Question: i'm new to system modeling and i have some problems expressing my ideas into diagrams especially into use case diagram because of the lack of dynamic interactions let say.

precondition : user must be connected
user will be able to view all his notes(in the home page kinda).
user can check a specific note and modify it by changing its title or its body or both.
user can access create note from the home page.
he must add title and body and at least one tag.
user can access create tag from create note page and from the home page.
when saving and returning to the main page system should save the note into backend.
when creating a tag user must enter the label and specify the color.
1- is this a valid use case diagram for it?
2- should i add an association between the backend and create note and create tag?
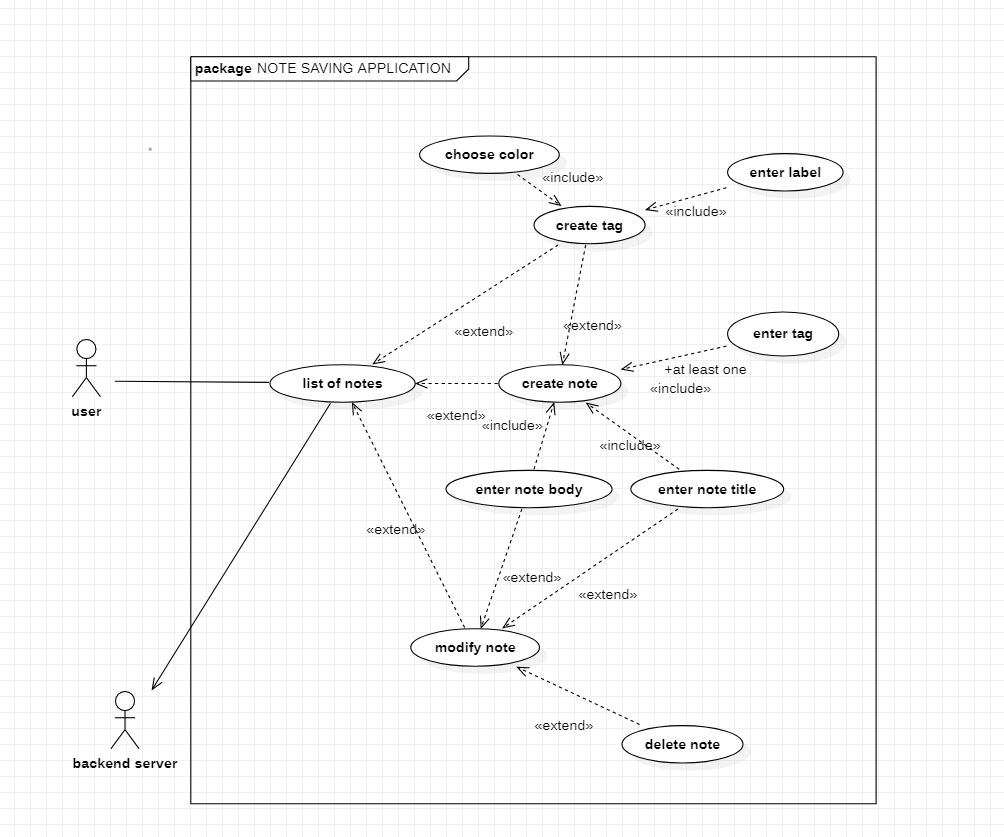
Answer: No, that's not really a valid UC diagram. UCs are about added value. You started functional decomposition (like most people try when starting with UCs). A UC represents a single added value the system under consideration delivers to one of its actors. Here you have a note which for which you have CRUD. Unfortunately that already gives one a pain. Is the added value a general 'Manage X' or is there a fundamental difference between 'Show' and the editing? That depends on the context and there is no general answer to that. However, you do not describe steps you take (actions; like 'enter xy') or various scenarios (activities) as single use cases. You need to try to synthesize as much as possible in a single UC to show added values. This is difficult for techies.
As a rule of thumb: if your UC diagram resembles a spider web then your design is likely broken.
As always I recommend to read Bittner/Spence about use cases.